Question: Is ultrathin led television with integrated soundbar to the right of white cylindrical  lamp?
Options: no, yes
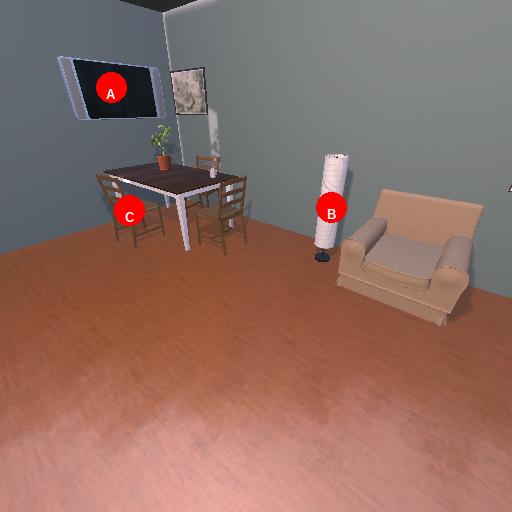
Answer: no